Interaction volume radius: 5 \u00c5
Interaction volume height: 15 \u00c5
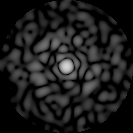
Disorder parameter: 0.8634